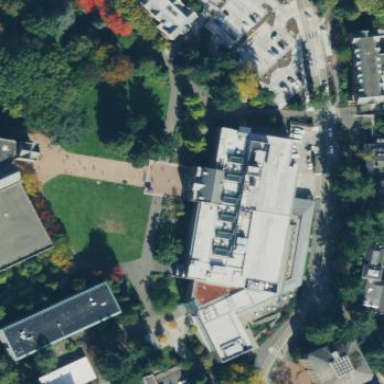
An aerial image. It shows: White-roofed university building.